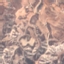
Label: HerbaceousVegetation